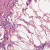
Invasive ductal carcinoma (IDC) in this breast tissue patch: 0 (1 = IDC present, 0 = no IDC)